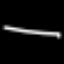
Label: line